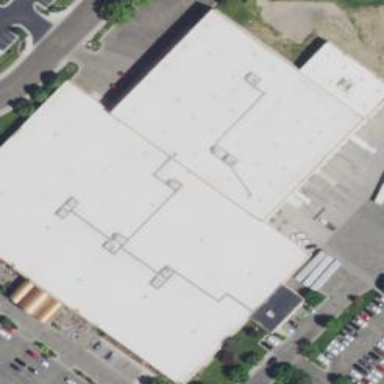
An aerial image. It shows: Retail building that houses furniture shop.